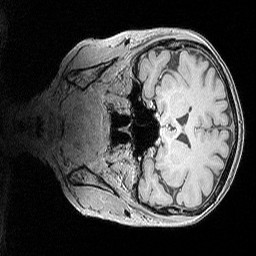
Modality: MP2RAGE
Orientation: coronal
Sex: female
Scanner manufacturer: siemens
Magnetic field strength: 3 T
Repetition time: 5 s
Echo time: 0.00292 s